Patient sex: F
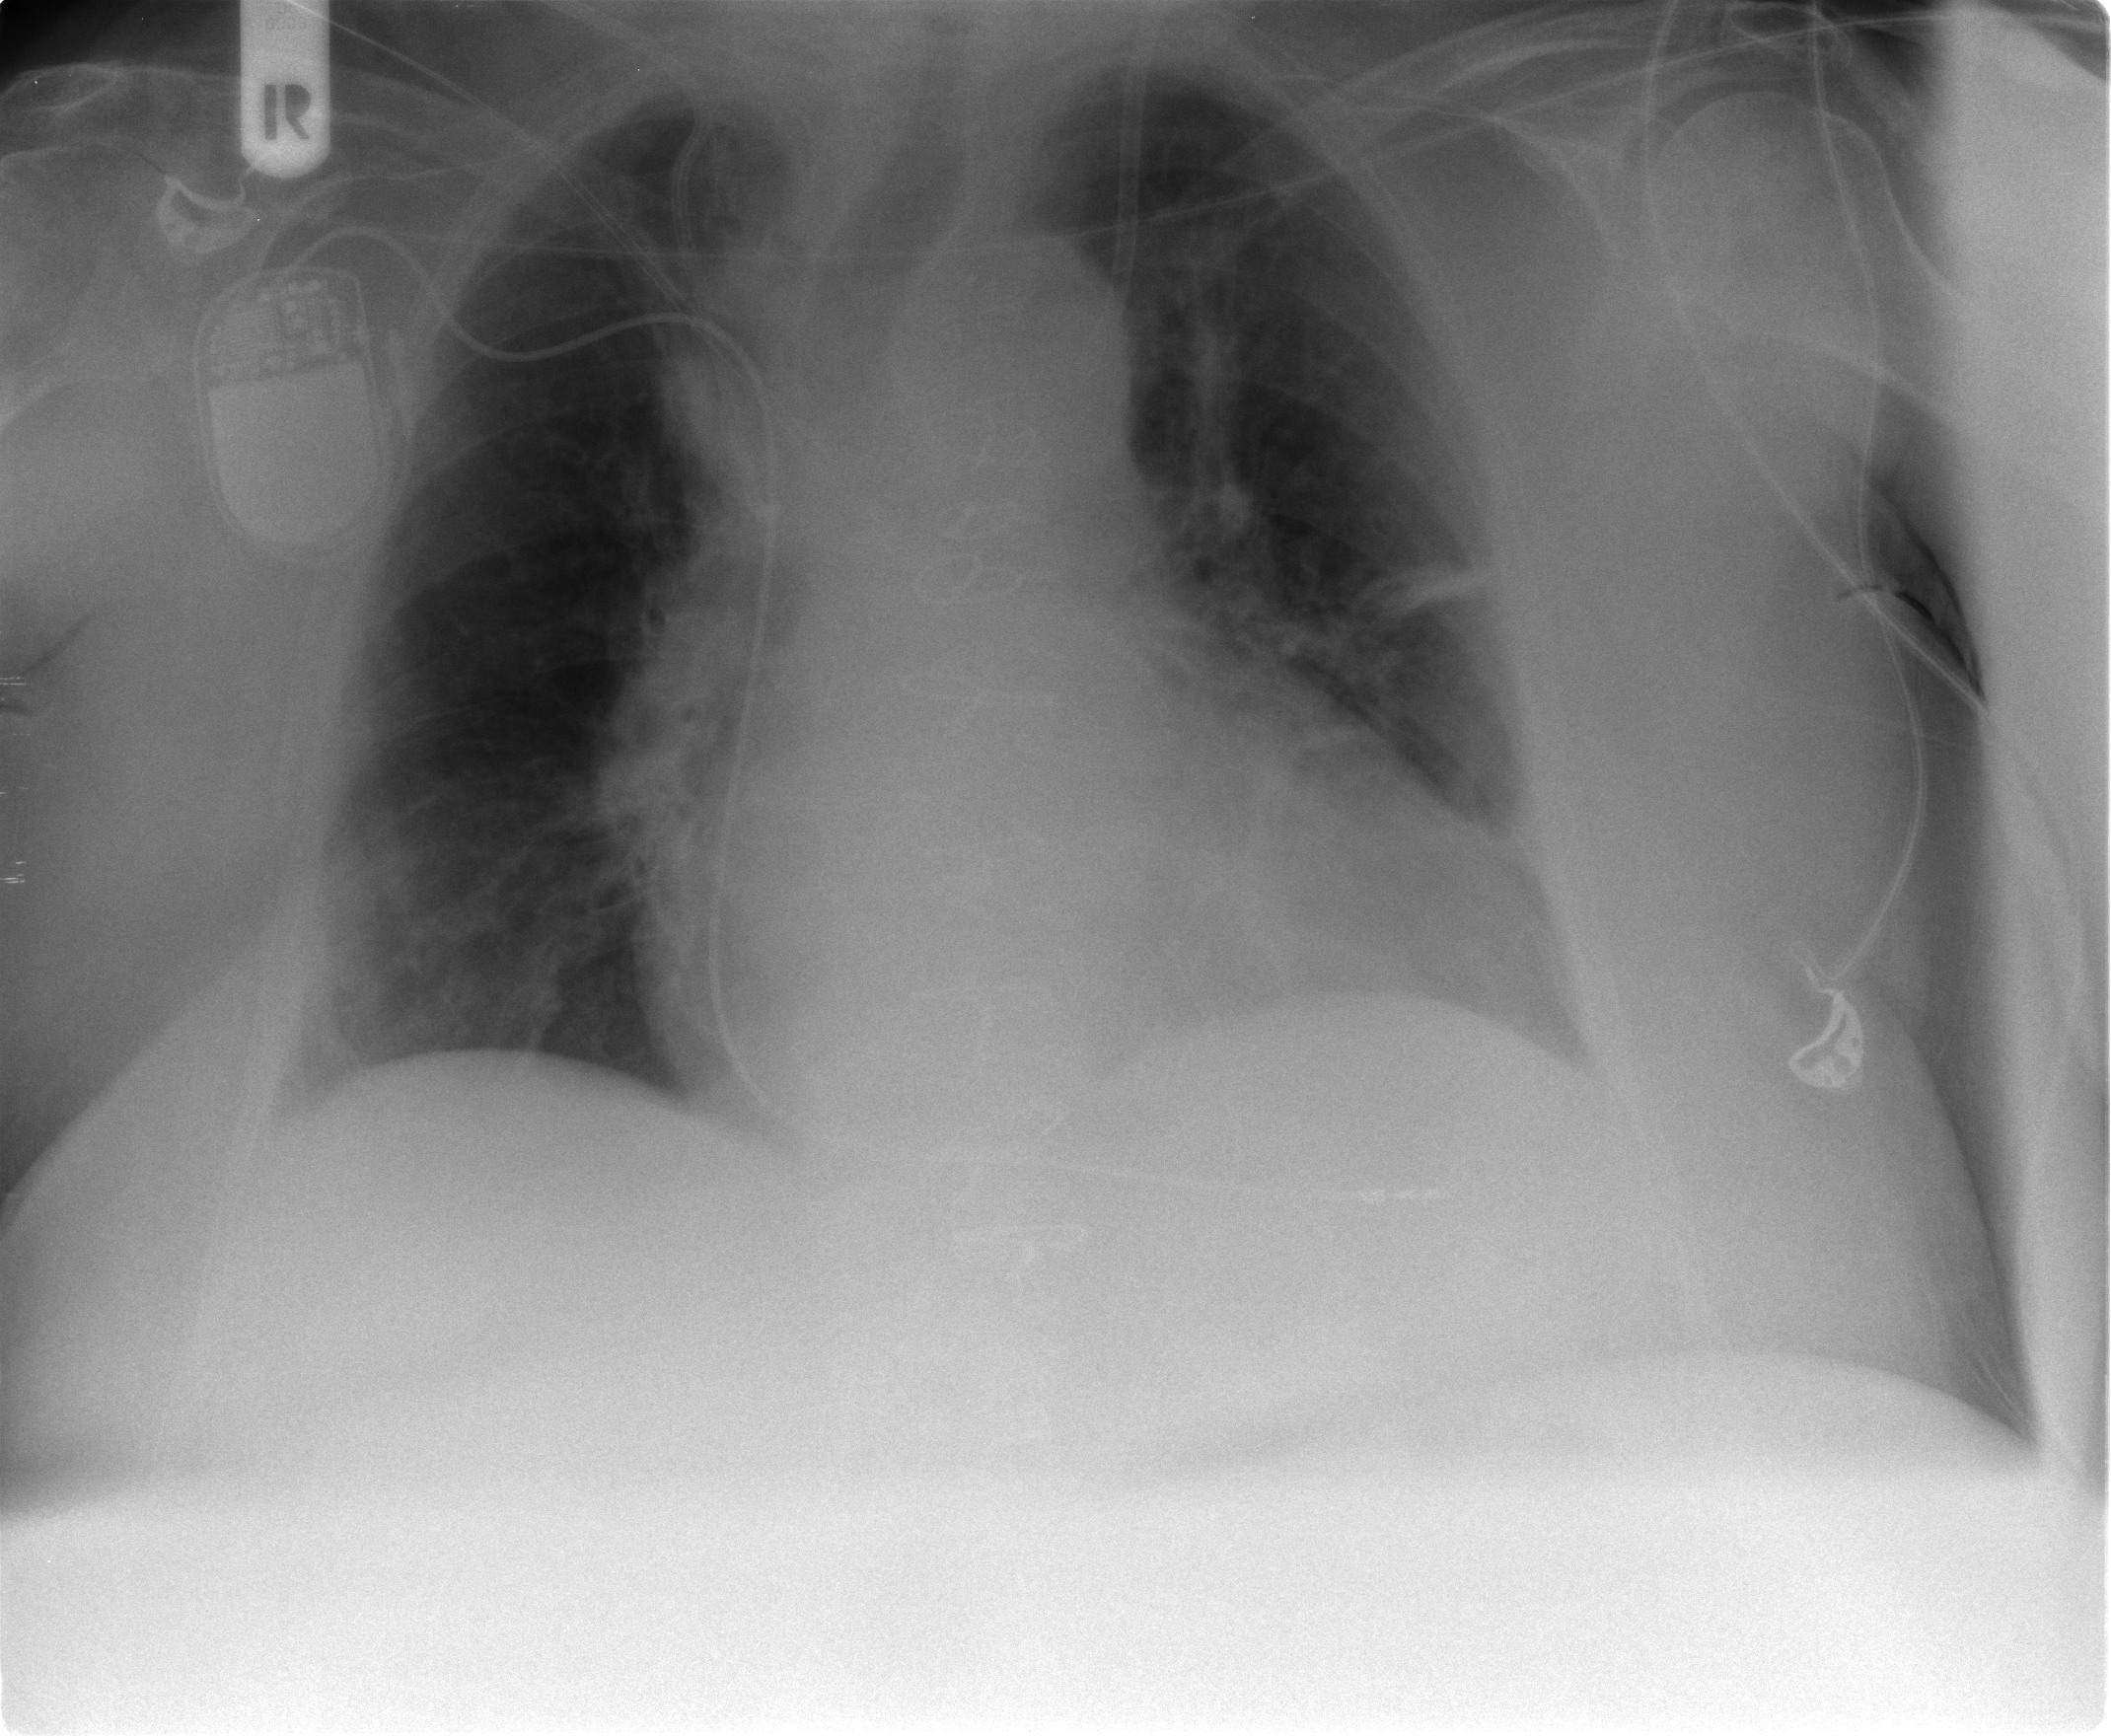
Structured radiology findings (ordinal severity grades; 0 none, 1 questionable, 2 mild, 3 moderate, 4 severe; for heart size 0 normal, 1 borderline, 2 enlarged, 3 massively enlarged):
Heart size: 2
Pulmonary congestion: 2
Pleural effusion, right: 0
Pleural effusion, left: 1
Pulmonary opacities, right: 0
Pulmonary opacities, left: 0
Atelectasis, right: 2
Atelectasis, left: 2